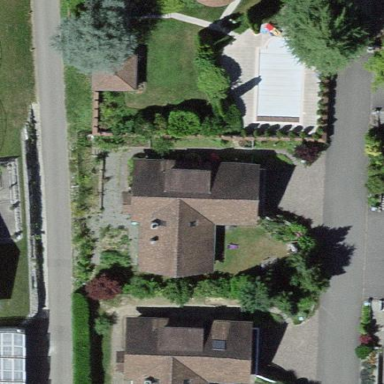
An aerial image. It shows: Residential building.